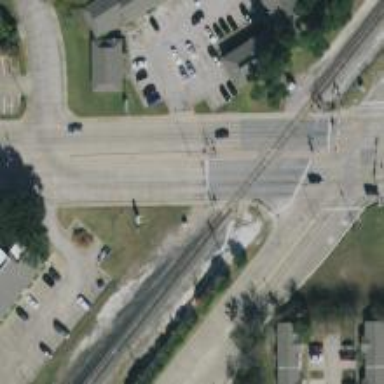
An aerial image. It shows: Level crossing with lights at railway intersection.